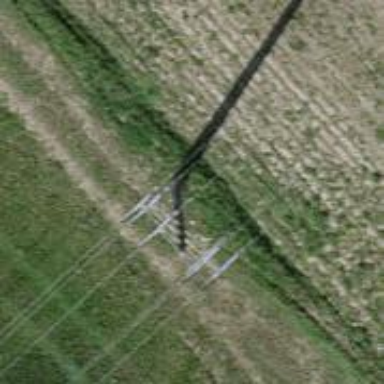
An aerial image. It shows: Concrete power pole.